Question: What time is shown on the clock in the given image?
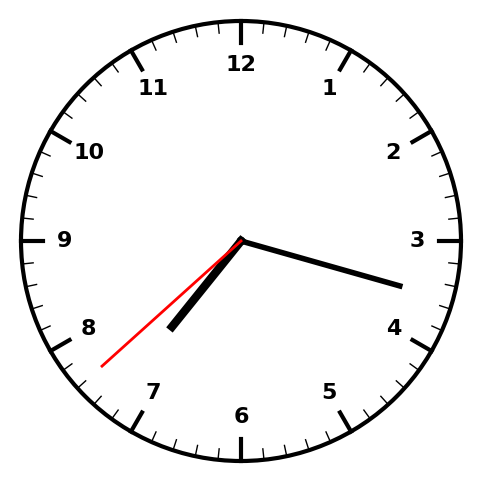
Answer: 07:17:38